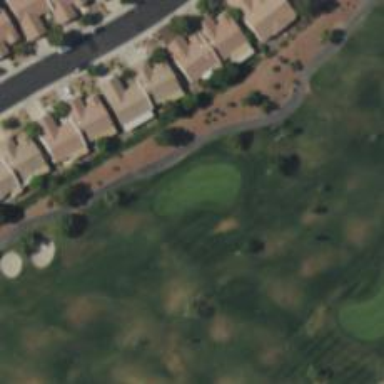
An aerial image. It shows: Golf hole.